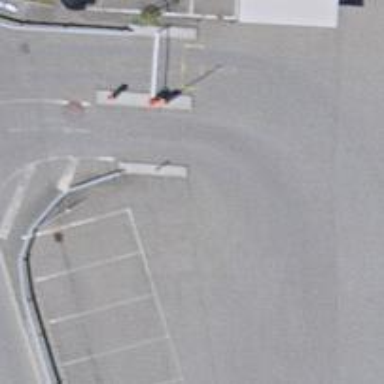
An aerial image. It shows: Lift gate barrier.